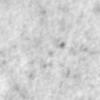
Label: no_change